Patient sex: F
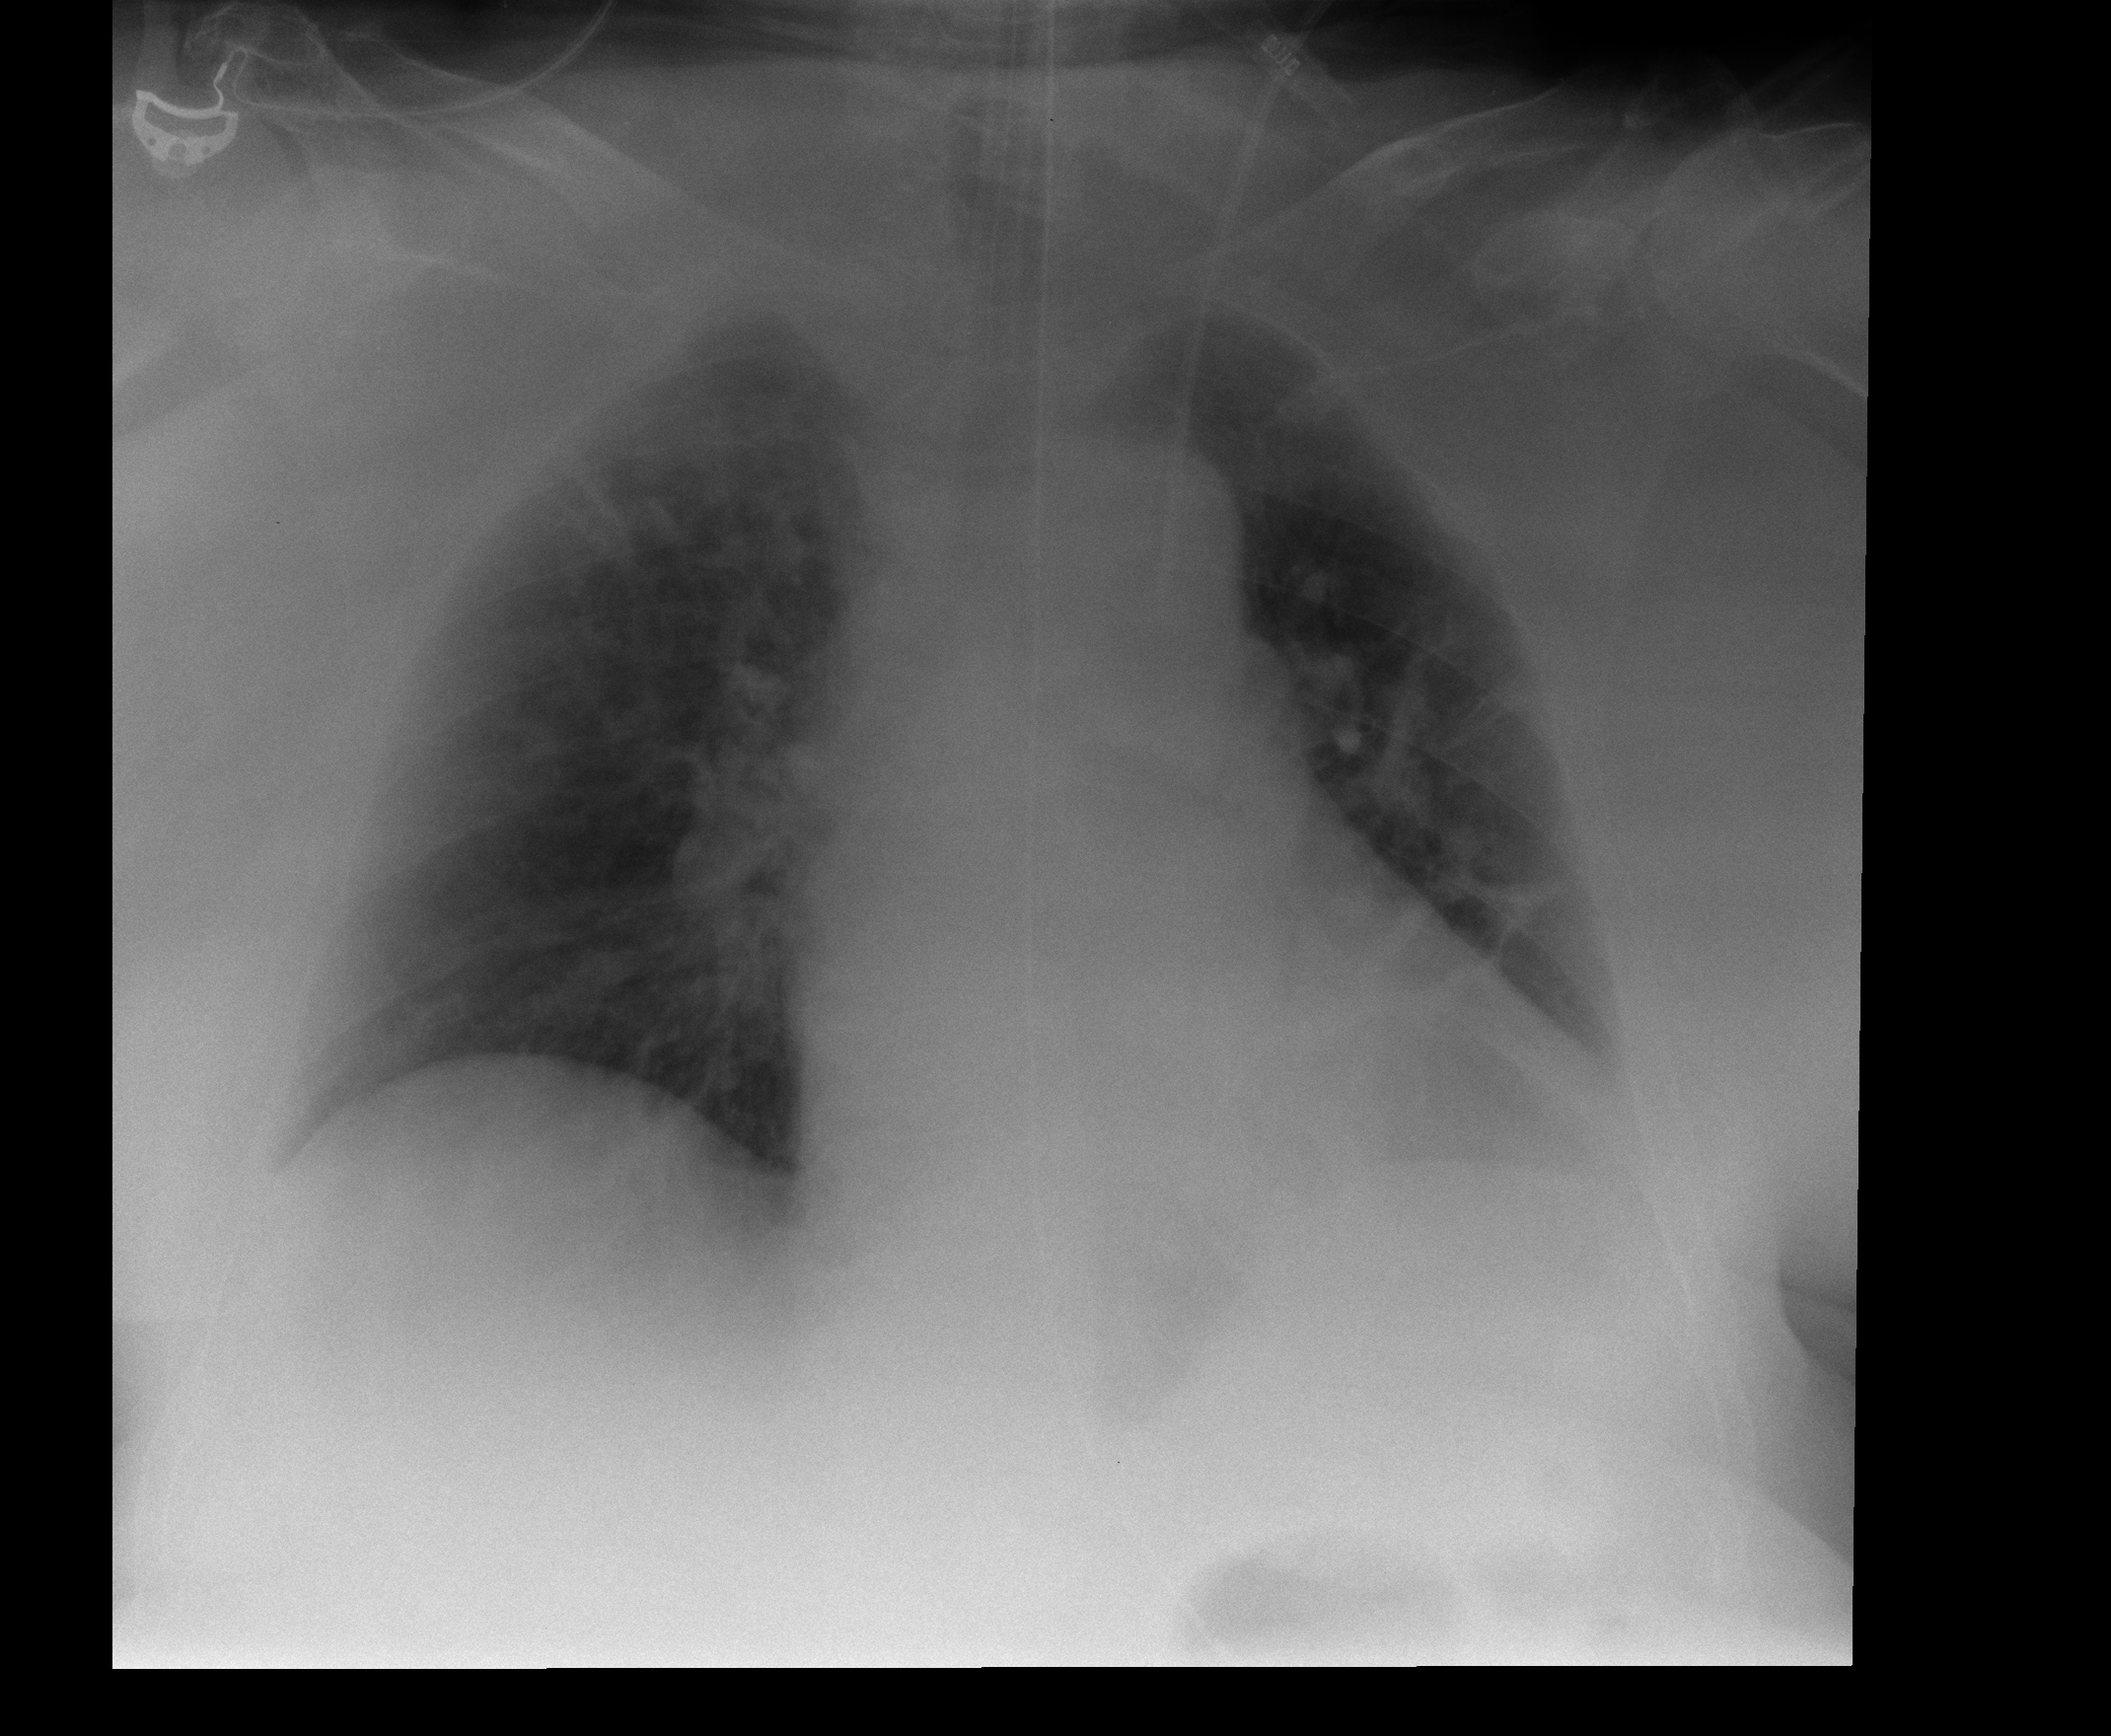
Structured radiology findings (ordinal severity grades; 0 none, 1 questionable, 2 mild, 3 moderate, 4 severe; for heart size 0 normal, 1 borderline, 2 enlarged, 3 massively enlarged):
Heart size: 2
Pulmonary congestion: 2
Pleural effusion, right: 0
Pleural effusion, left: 0
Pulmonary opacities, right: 1
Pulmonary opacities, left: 1
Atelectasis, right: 2
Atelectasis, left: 2